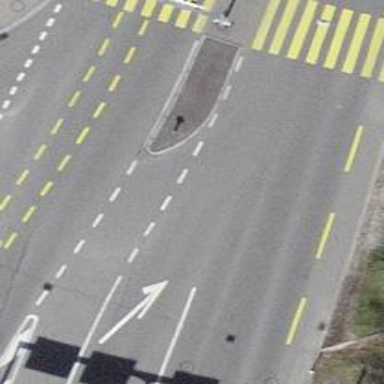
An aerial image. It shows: Road with traffic signals.